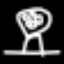
Label: mushroom